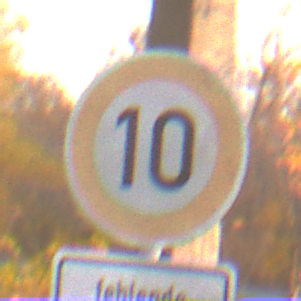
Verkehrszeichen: Geschwindigkeit10
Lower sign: HinweiseAufGefahrenDurchVerbaleAngabe7
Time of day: SunriseSunset
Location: Roofed (Suburban)
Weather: Clear
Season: NotSpecified
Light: Natural